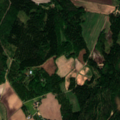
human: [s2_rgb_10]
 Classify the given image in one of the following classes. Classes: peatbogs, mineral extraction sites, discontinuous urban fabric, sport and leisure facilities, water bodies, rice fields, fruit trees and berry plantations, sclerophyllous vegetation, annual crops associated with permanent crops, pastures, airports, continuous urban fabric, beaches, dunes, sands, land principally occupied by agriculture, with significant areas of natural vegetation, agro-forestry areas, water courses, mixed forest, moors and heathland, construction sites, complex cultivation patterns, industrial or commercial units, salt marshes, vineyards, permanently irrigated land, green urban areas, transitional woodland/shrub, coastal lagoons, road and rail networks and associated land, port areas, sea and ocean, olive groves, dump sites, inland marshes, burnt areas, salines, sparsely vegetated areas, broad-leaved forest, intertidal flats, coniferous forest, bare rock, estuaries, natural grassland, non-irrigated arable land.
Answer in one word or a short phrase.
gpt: non-irrigated arable land, land principally occupied by agriculture, with significant areas of natural vegetation, mixed forest